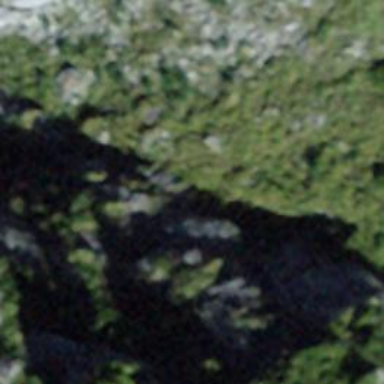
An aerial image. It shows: Cliff in nature.